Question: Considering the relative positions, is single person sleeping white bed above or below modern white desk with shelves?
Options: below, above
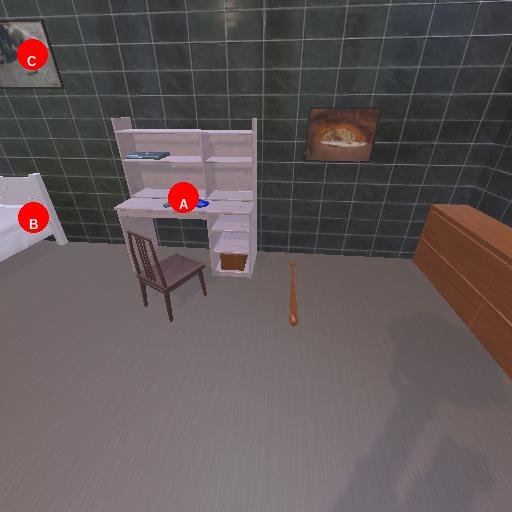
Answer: below